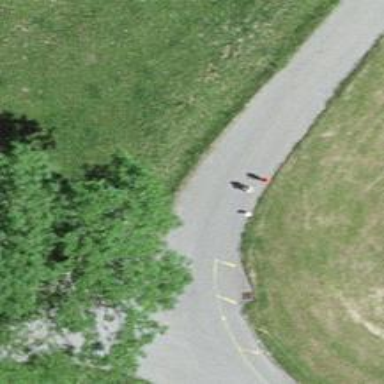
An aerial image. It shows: Asphalt service road with grade2 tracktype.